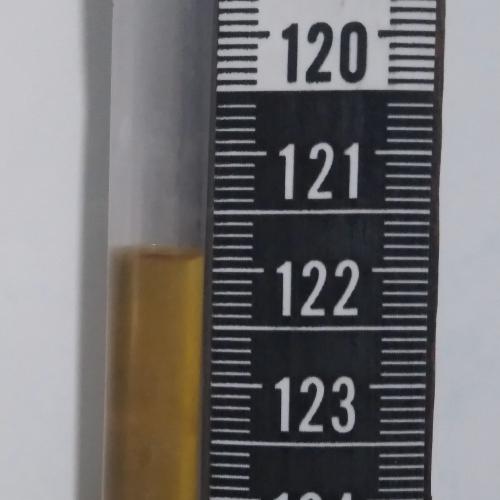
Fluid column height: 121.9 cm